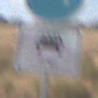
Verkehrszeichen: MehrfachbesetzePersonenkraftwagenFrei
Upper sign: Busssonderstreifen
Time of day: Midday
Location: Outdoor (Nature)
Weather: PartlyCloudy
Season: NotSpecified
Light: Natural